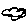
Label: cloud